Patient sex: M
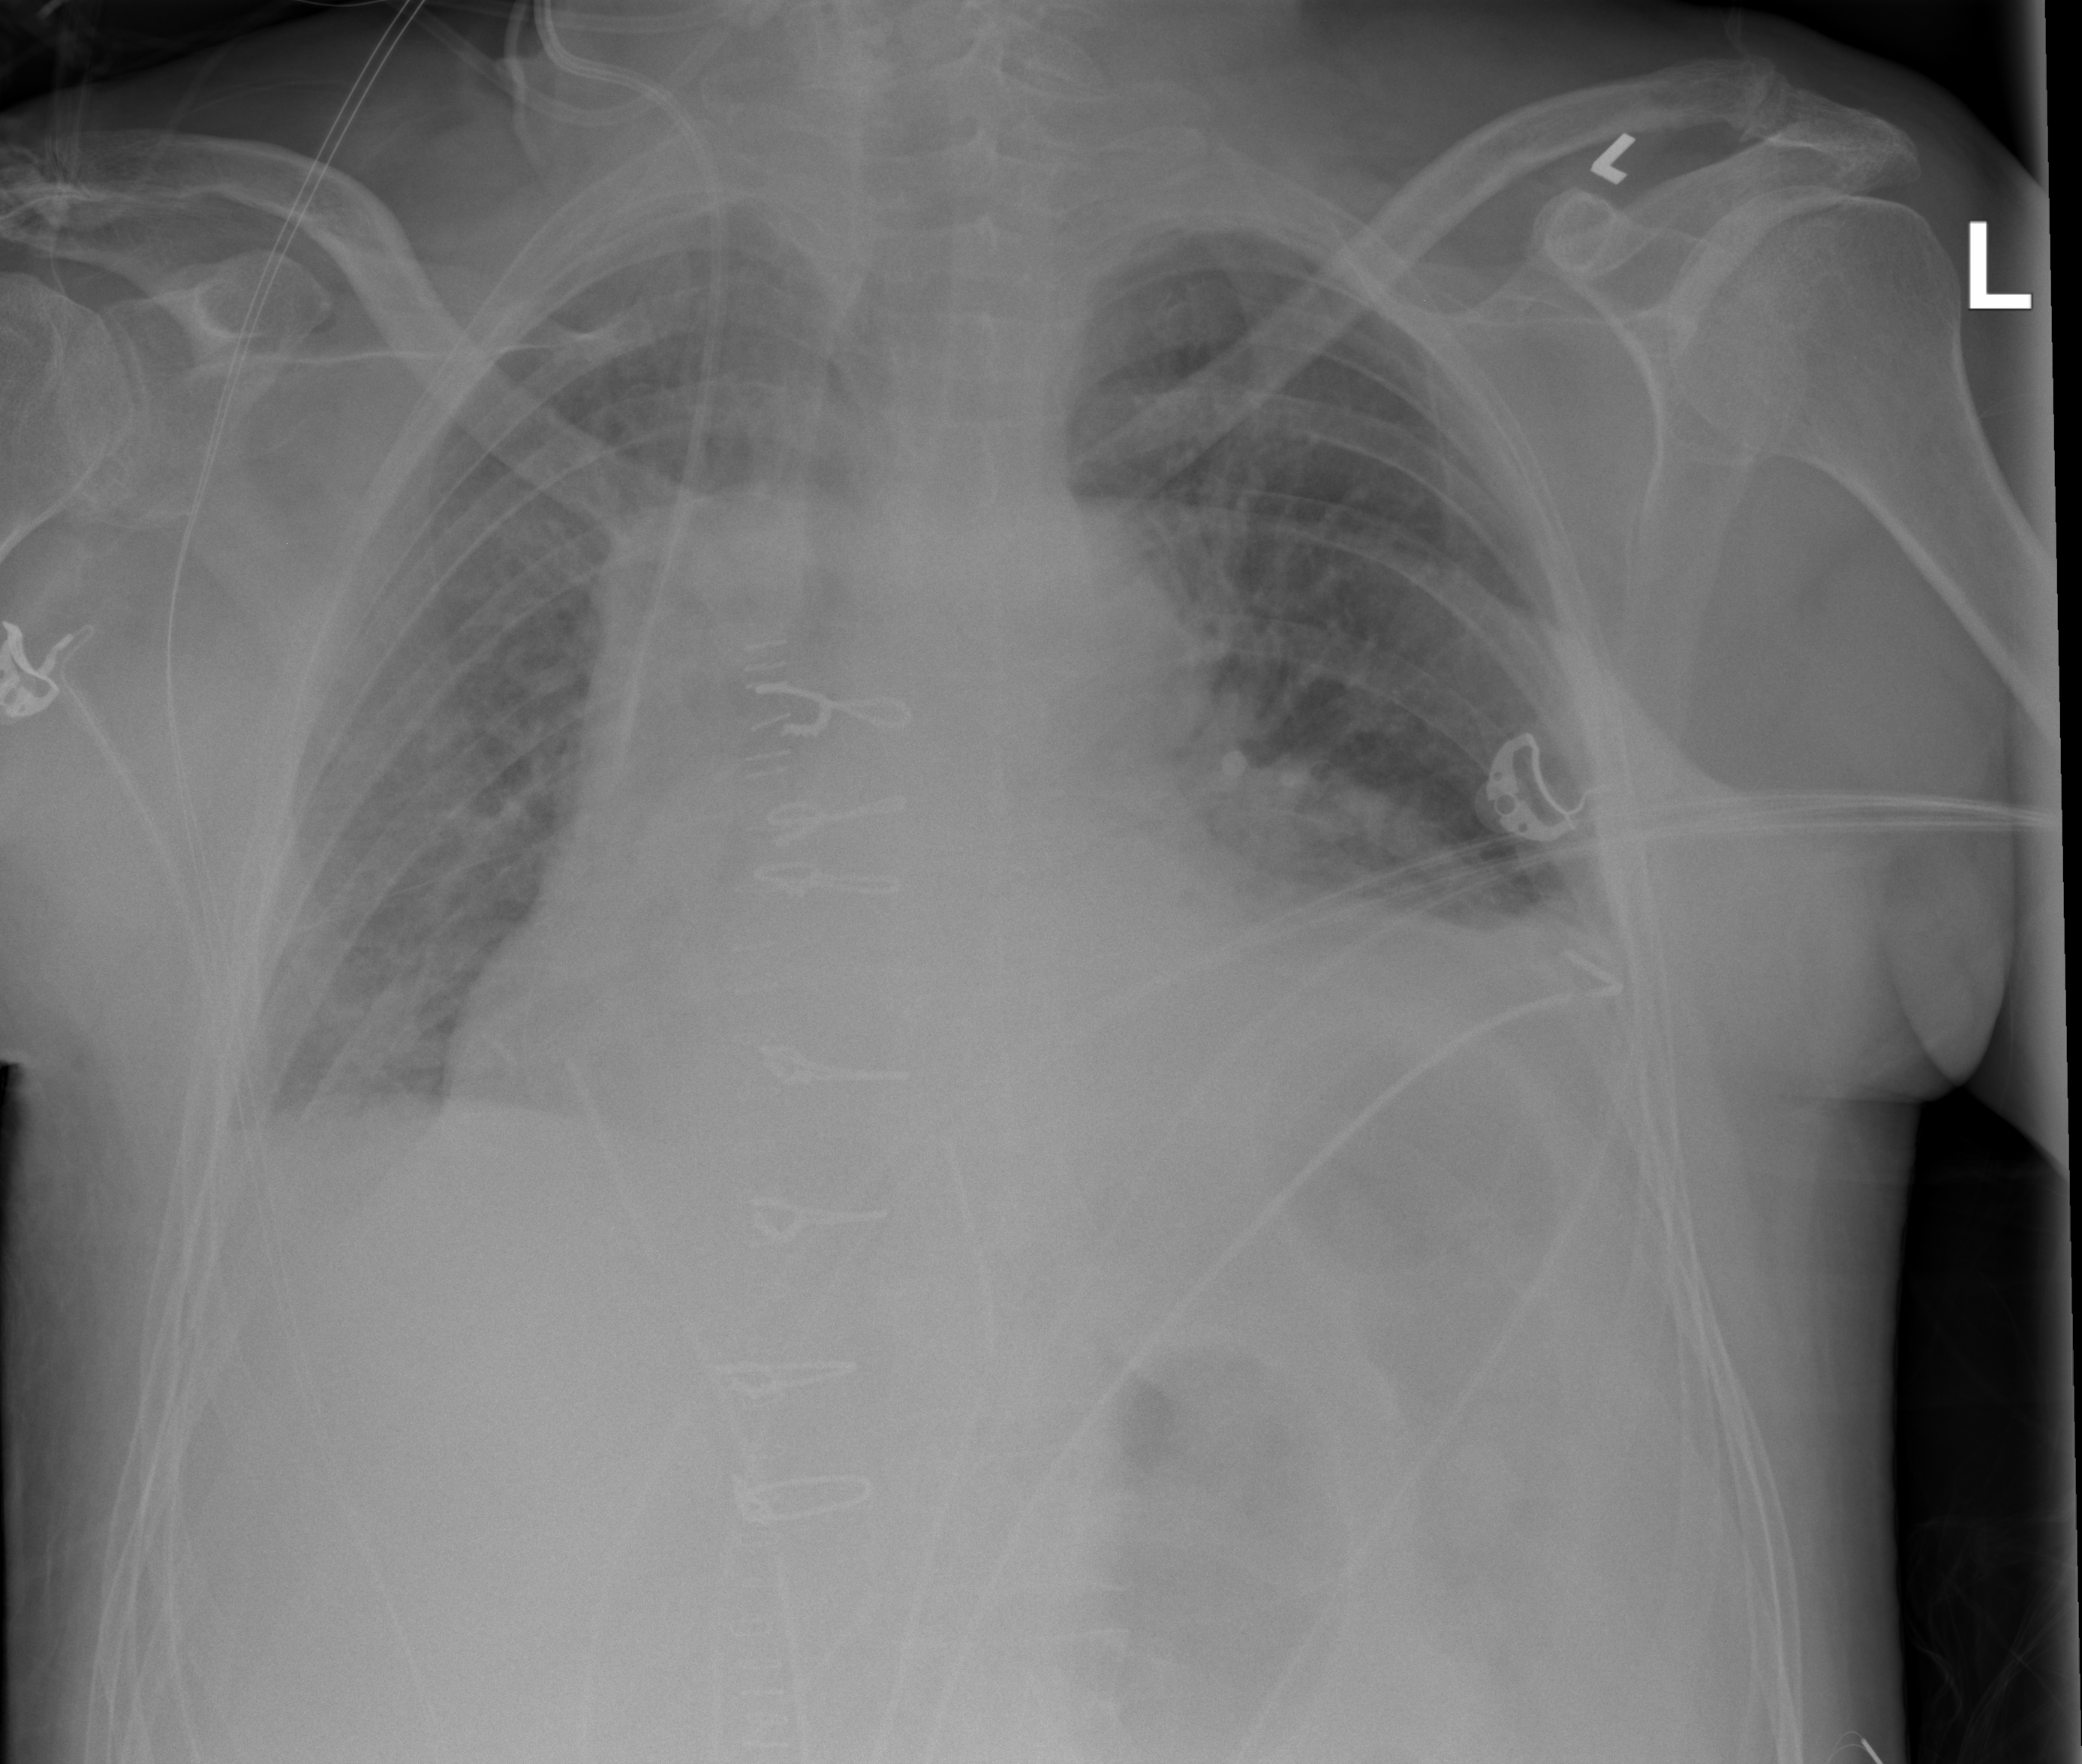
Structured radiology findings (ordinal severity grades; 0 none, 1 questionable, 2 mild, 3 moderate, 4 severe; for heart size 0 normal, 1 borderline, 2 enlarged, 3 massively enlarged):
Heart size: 2
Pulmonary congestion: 2
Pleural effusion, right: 1
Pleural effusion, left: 2
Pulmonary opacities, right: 0
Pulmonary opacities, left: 1
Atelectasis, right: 2
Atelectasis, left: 2